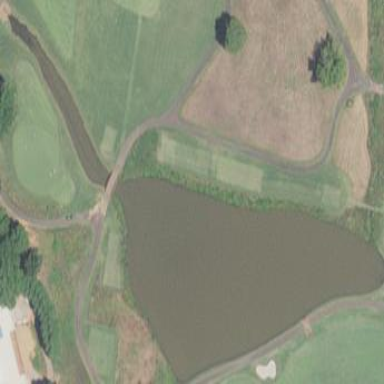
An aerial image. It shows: Water hazard in golf course. The hazard is natural water feature.